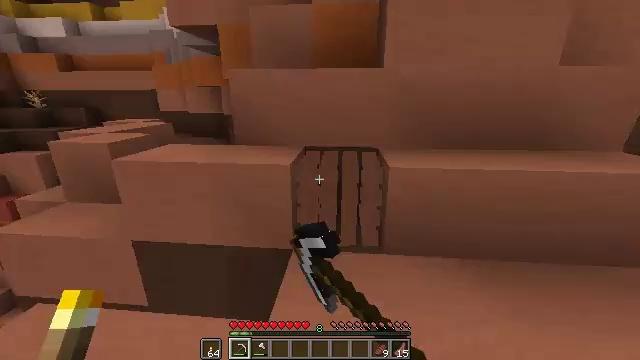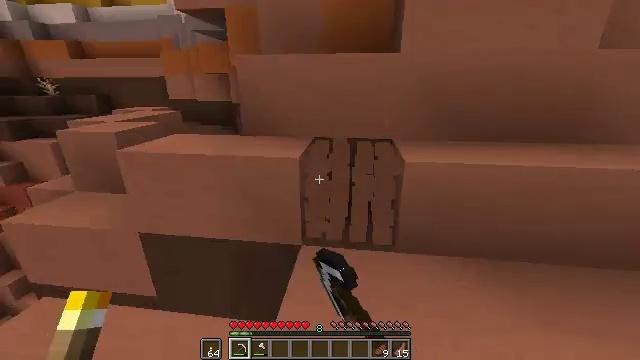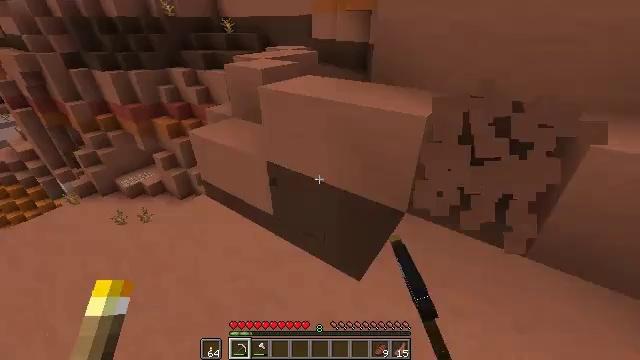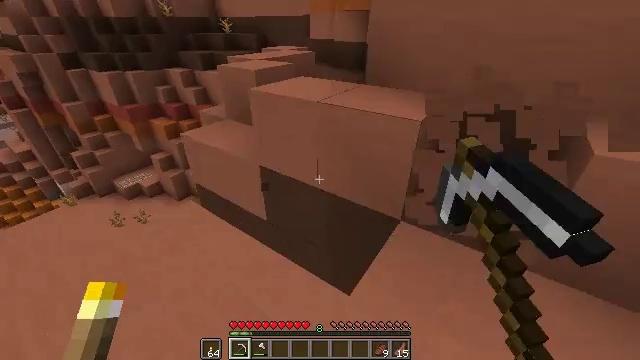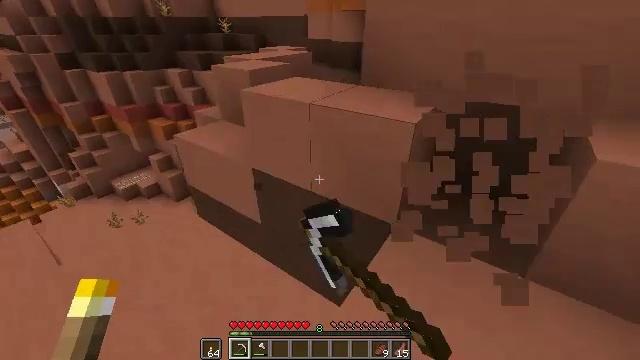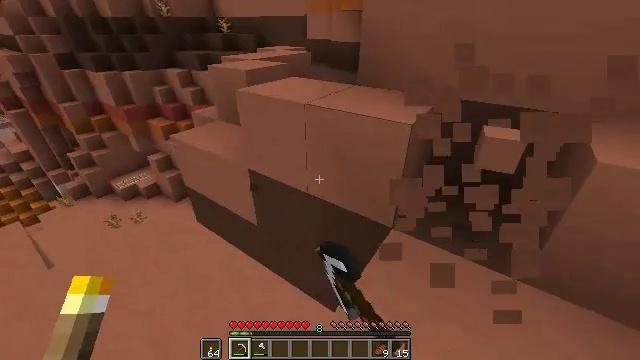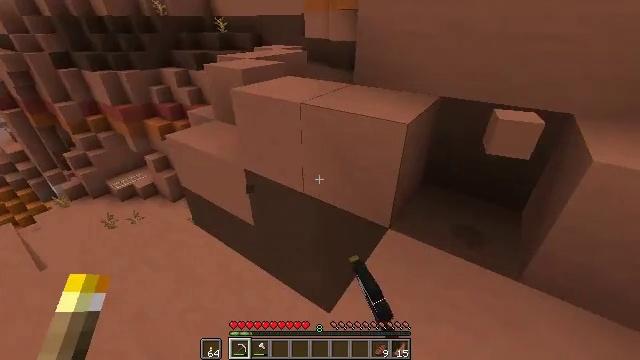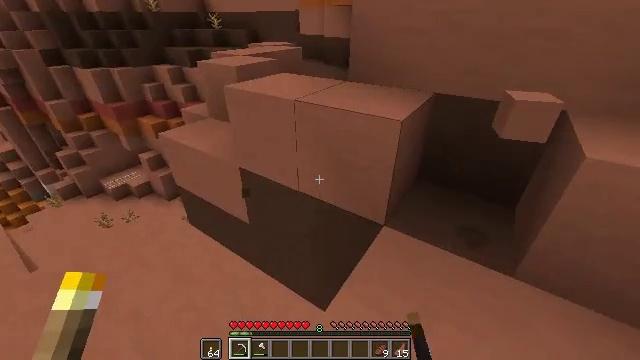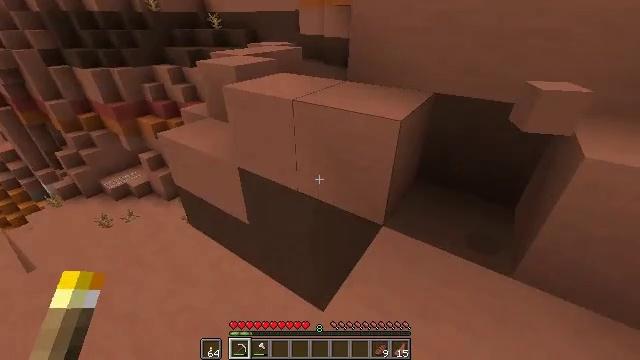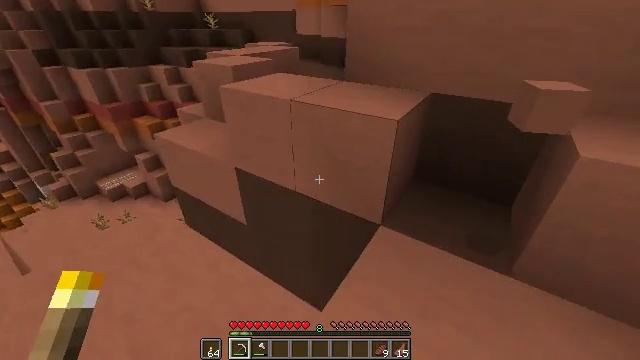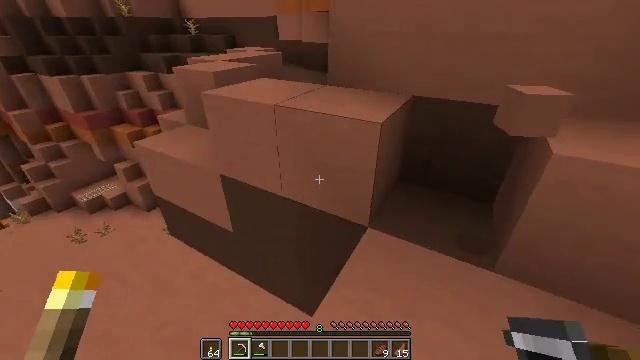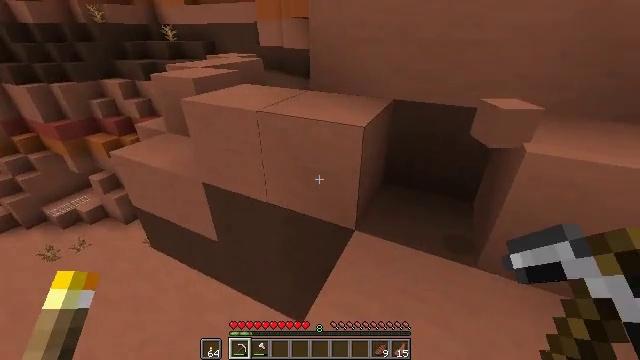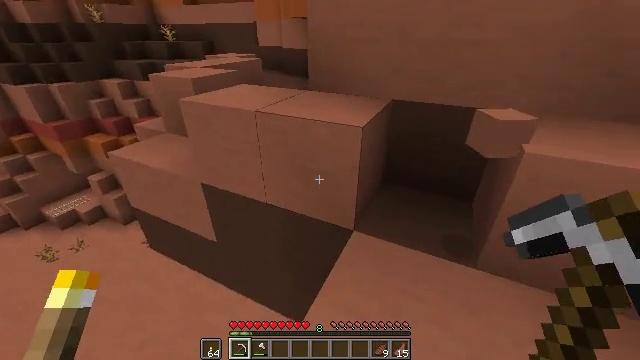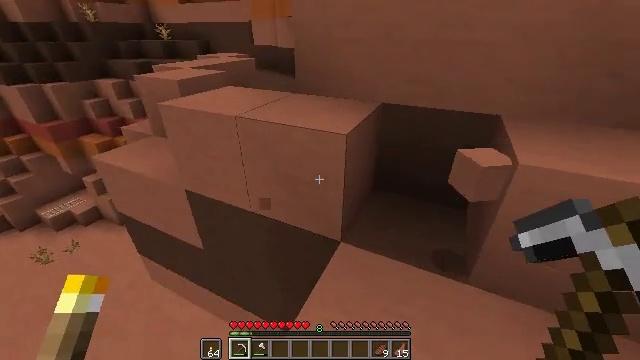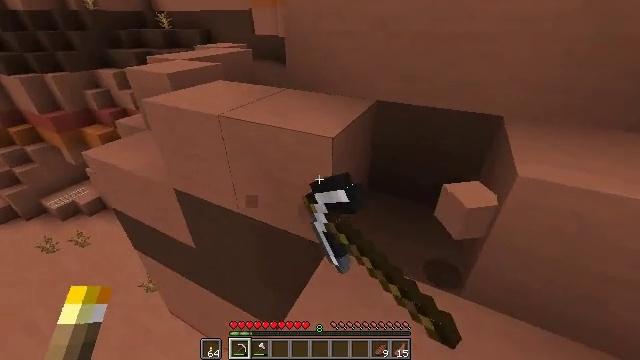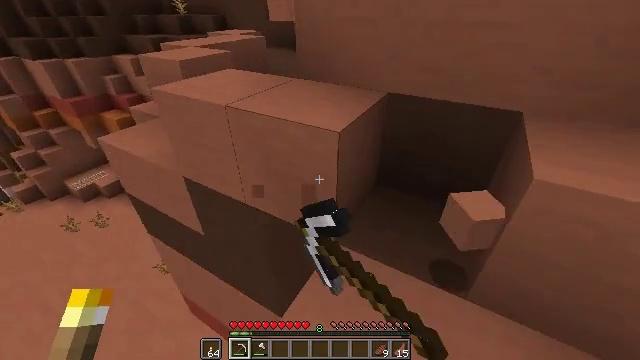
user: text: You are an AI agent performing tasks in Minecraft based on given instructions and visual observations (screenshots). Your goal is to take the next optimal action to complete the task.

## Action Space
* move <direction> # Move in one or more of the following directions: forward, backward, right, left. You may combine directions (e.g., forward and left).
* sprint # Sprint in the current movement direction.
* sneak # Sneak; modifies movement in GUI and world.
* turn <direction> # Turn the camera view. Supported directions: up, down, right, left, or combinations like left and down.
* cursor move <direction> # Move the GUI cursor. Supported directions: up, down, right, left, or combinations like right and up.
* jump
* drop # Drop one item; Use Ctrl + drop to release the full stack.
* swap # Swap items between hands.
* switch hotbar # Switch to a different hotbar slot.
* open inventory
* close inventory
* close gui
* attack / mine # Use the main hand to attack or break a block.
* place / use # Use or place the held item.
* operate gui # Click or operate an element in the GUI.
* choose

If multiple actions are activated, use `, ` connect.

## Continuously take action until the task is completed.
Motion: motion action
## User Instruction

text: Attack the terracotta block to obtain it.
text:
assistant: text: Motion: move forward, attack / mine
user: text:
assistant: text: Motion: move forward and move right, turn left and down, attack / mine
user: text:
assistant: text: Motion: no_op
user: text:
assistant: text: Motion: no_op
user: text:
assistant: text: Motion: no_op
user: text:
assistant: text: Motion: no_op
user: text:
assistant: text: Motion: no_op
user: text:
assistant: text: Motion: no_op
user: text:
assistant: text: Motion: no_op
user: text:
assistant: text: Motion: turn right
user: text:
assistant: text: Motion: turn right and up
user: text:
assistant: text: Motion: move forward and move right
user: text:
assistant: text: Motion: move forward and move right, attack / mine
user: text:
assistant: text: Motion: move forward and move right, turn left and down, attack / mine
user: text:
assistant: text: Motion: move forward and move right, turn left and down, attack / mine
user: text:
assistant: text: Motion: move forward, turn left and down, attack / mine
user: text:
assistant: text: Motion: move forward, turn left and down, attack / mine
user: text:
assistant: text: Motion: turn left and down, attack / mine
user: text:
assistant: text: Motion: turn left and down, attack / mine
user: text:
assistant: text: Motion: turn left and down, attack / mine
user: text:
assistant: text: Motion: turn left, attack / mine
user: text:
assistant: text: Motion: attack / mine
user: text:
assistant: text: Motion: turn left and down, attack / mine
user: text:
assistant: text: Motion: turn left and down, attack / mine
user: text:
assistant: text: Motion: turn left and down, attack / mine
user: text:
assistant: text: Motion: attack / mine
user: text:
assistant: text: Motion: attack / mine